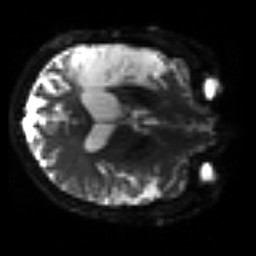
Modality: sbref
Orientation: axial
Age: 47
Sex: male
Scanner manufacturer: siemens
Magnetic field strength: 3 T
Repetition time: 3.2 s
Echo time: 0.081 s